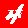
Digit: 4